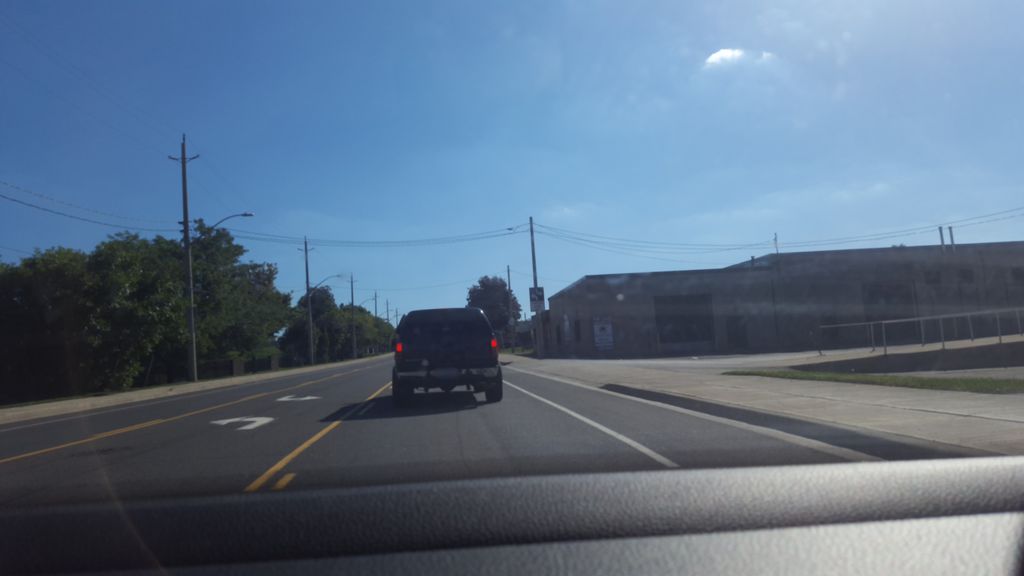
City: hamilton